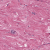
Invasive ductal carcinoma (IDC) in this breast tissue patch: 0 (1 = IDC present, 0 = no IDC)